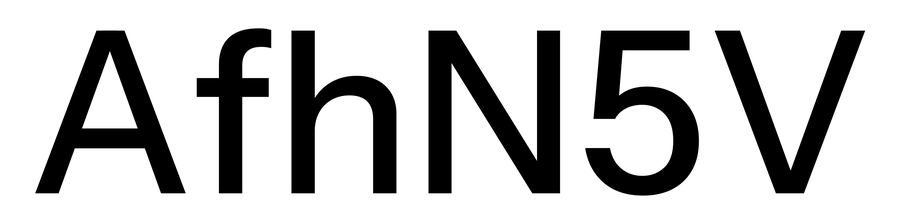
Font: InstrumentSans_Medium